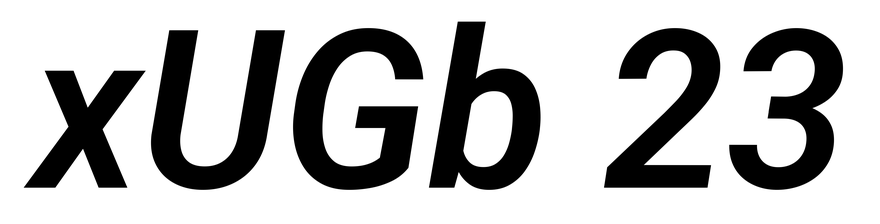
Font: Roboto-Italic_SemiBold_Italic